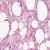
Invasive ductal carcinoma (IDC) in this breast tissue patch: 0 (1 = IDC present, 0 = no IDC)